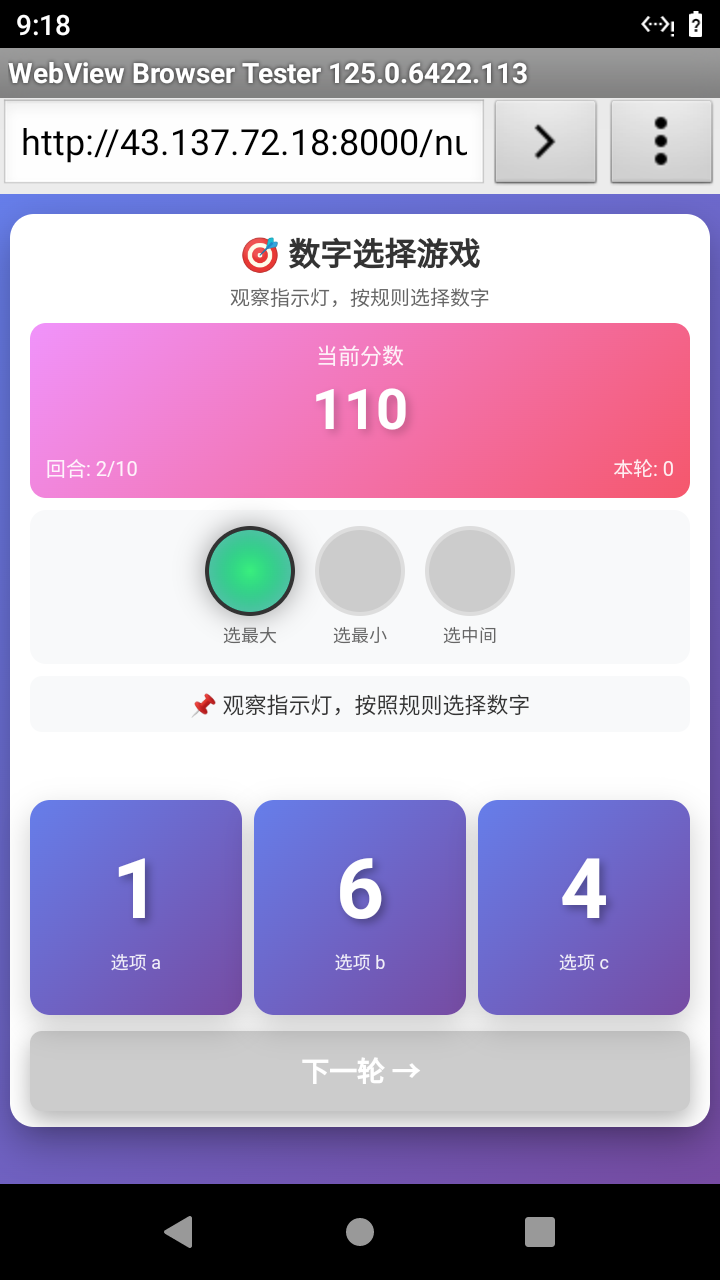

Select the correct number based on the traffic light color.
Answer: 1